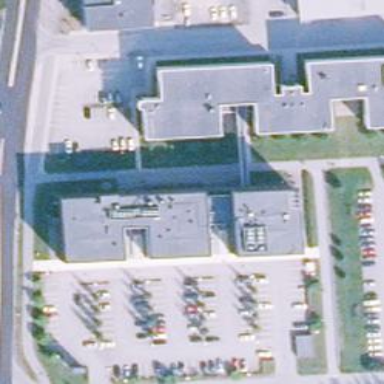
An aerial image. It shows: Government office.